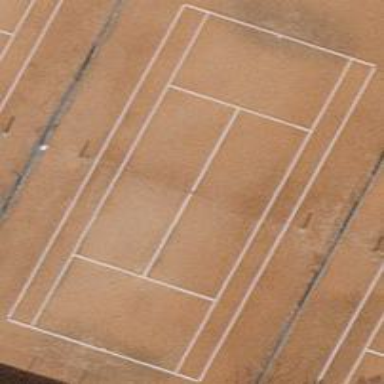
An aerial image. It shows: Sand tennis court on pitch for leisure land.